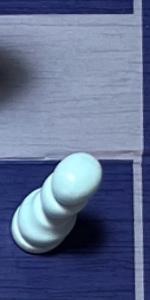
Label: Pawn_White